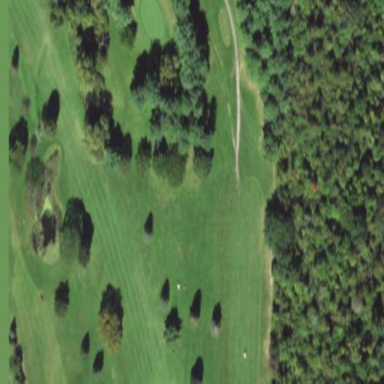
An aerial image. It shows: Grassy area designated as golf fairway.